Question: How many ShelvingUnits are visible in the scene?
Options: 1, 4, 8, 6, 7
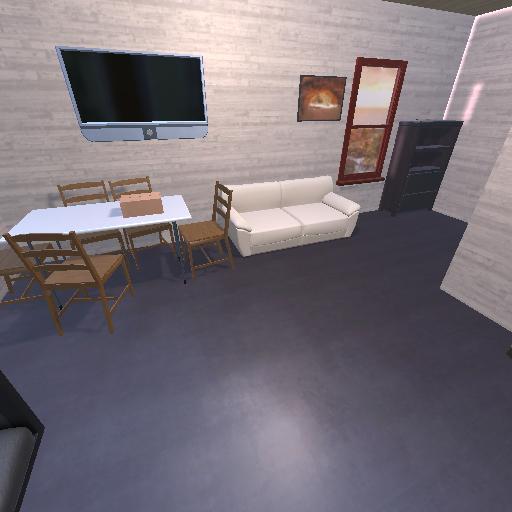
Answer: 1